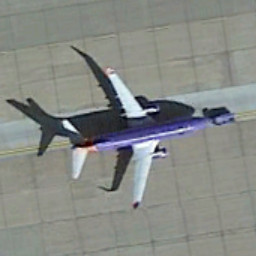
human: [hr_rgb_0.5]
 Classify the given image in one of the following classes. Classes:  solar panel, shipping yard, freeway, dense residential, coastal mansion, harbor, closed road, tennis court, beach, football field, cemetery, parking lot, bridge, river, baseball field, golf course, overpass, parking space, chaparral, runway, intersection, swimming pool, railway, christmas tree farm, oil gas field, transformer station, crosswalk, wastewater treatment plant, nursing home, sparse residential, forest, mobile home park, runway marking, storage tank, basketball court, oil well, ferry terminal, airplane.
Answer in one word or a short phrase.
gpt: airplane